Field crop: tomato
Growth stage: 1
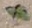
Species: solanum